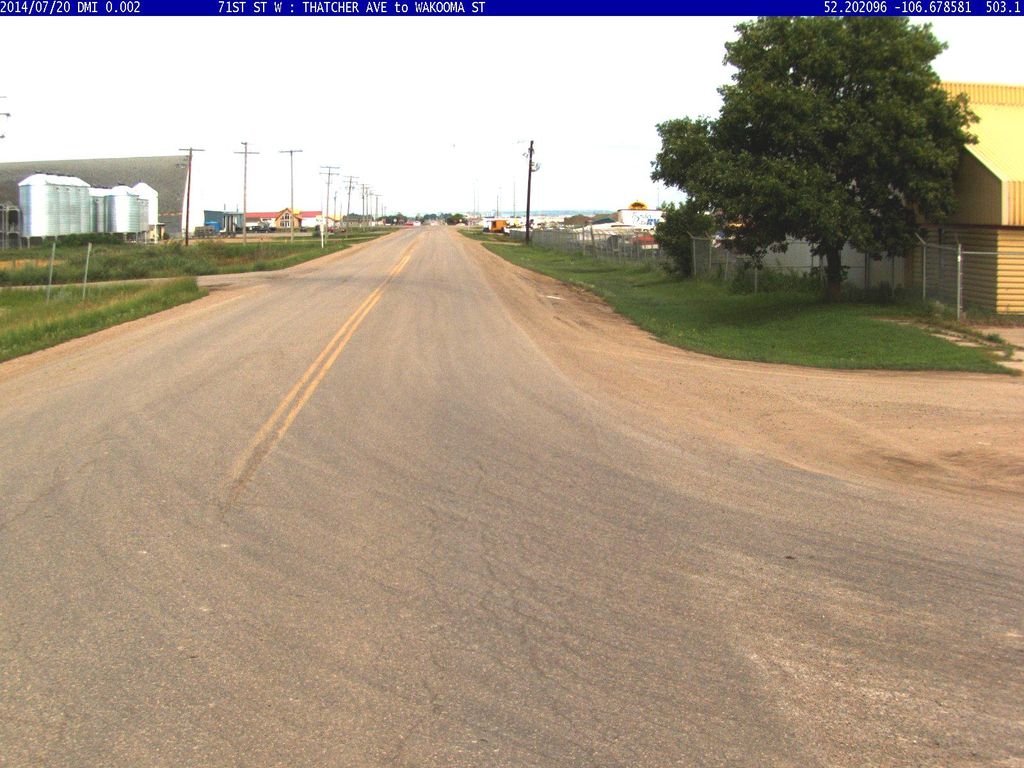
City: saskatoon